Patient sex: M
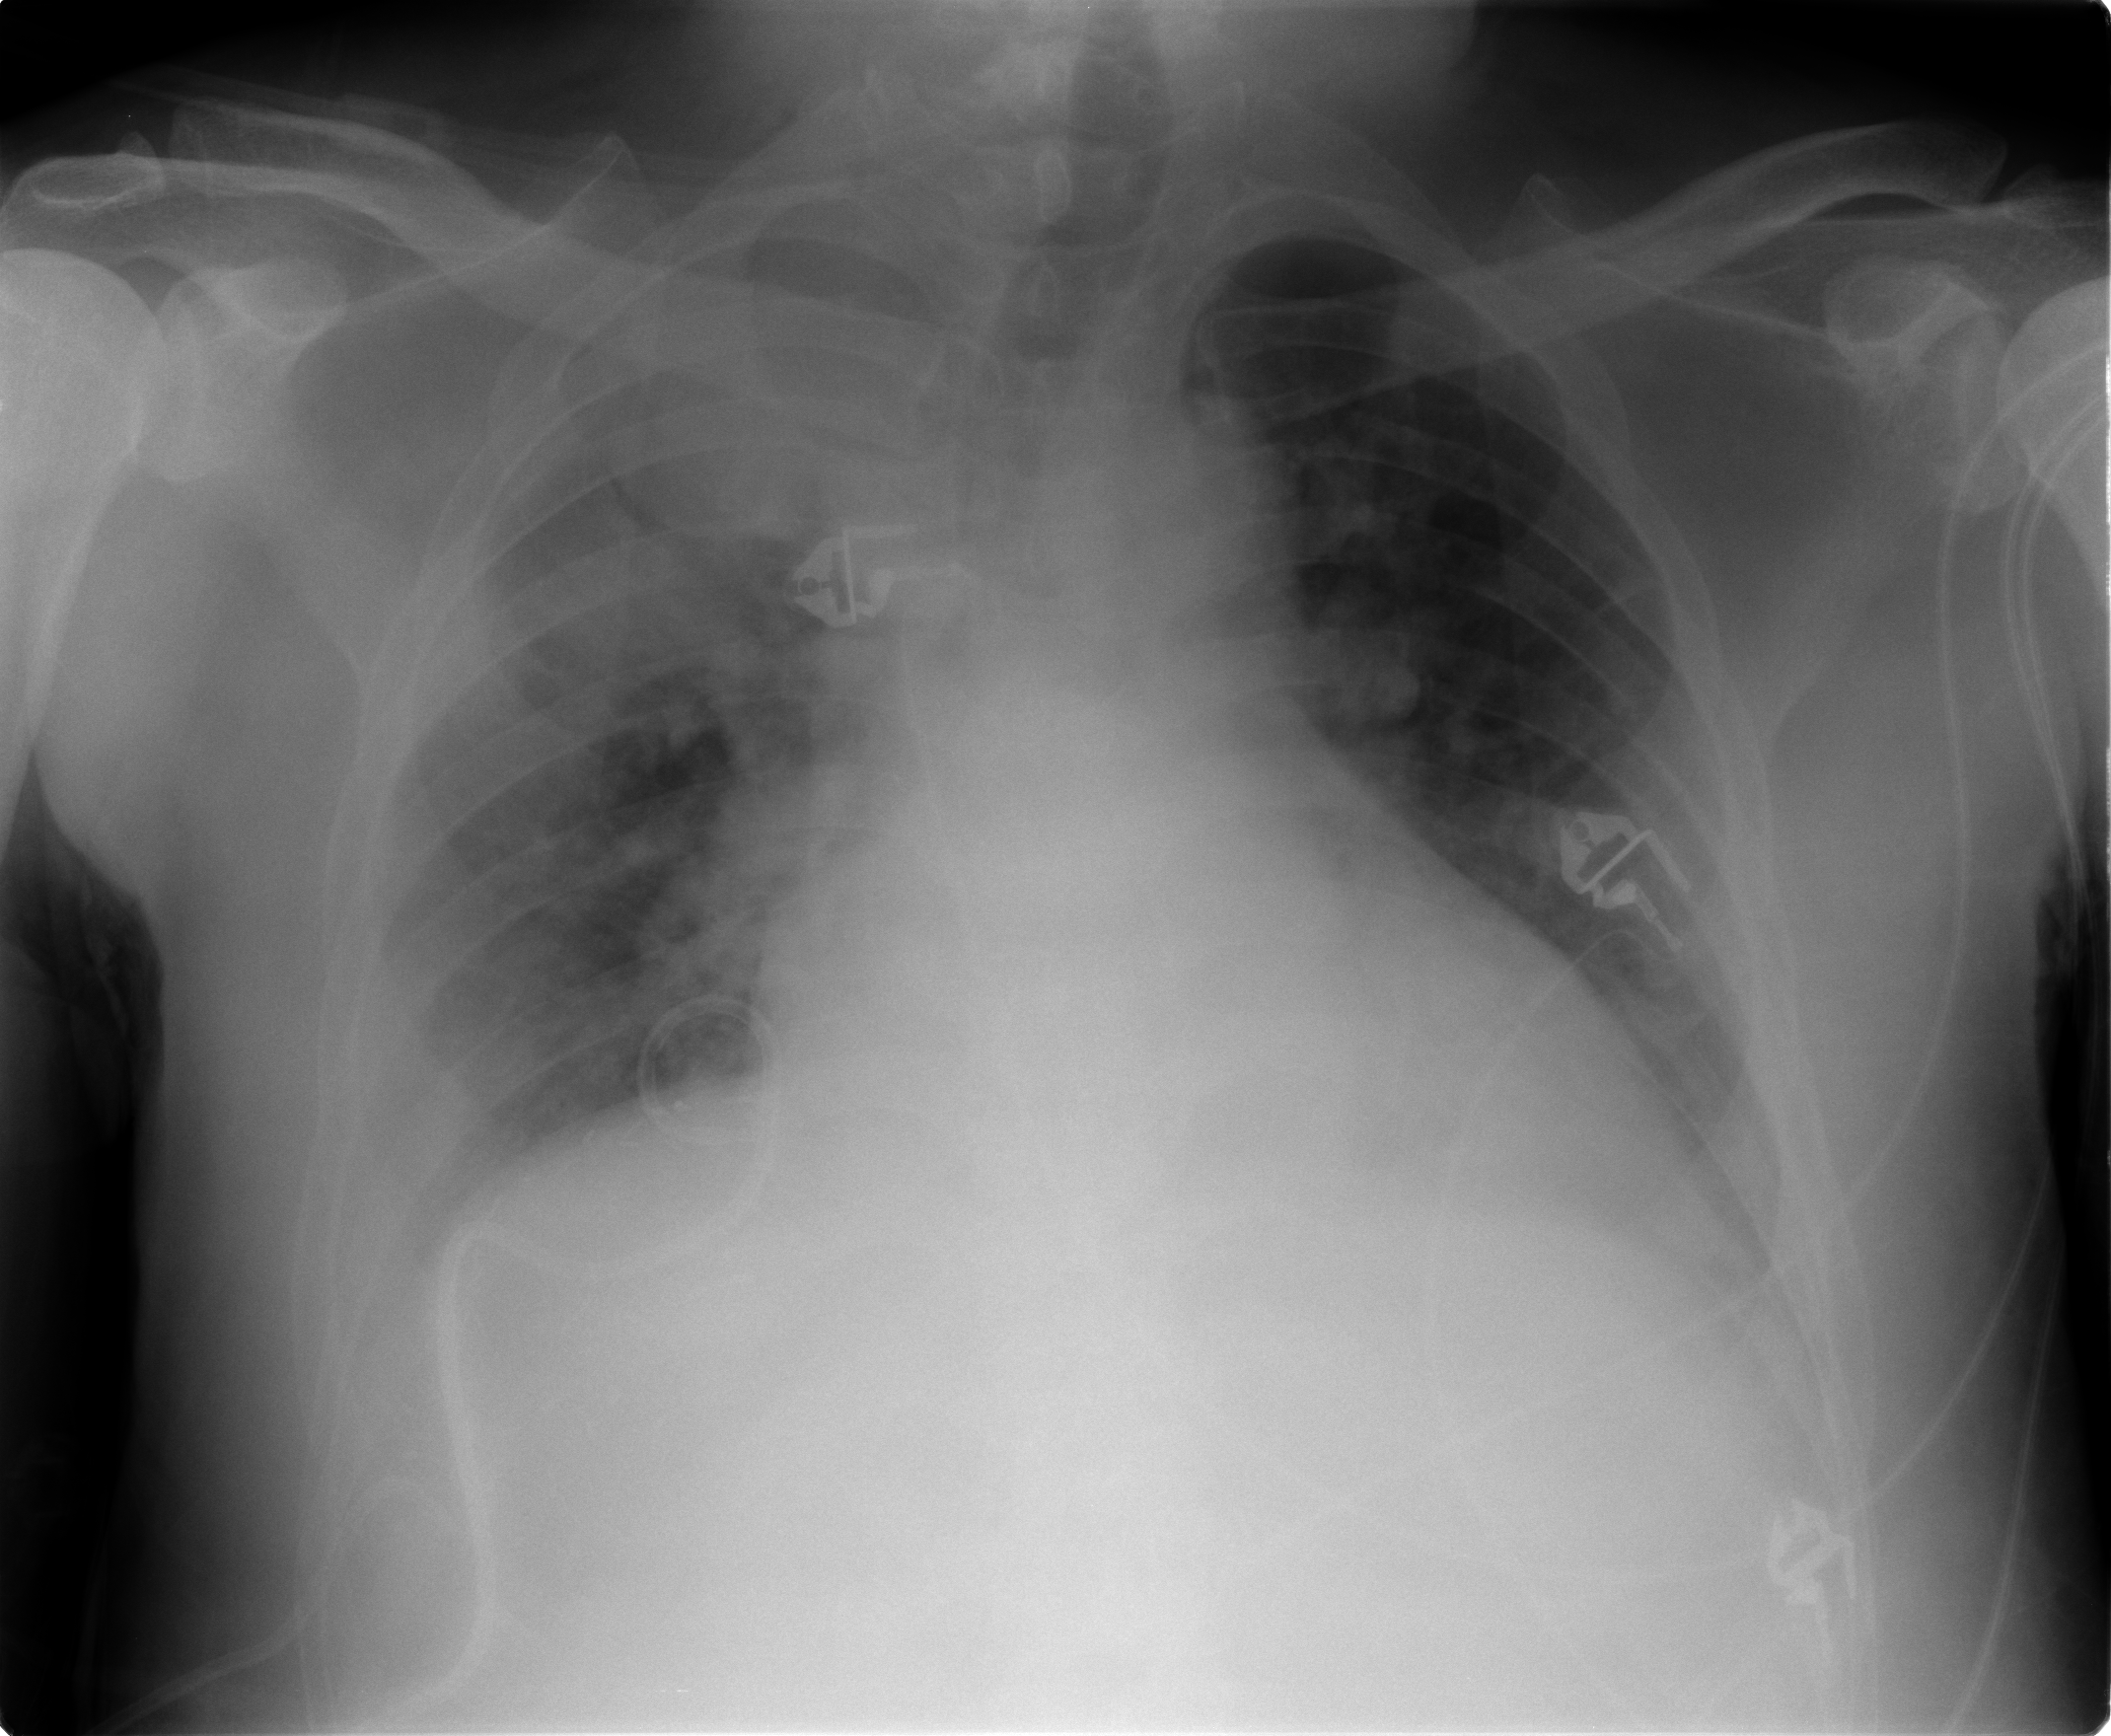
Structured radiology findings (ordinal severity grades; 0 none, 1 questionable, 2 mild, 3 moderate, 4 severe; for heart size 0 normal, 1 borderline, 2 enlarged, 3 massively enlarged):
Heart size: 2
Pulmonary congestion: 1
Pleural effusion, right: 2
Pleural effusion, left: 1
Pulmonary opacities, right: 2
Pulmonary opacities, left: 0
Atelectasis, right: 3
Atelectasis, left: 2